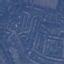
Land use / land cover: Residential